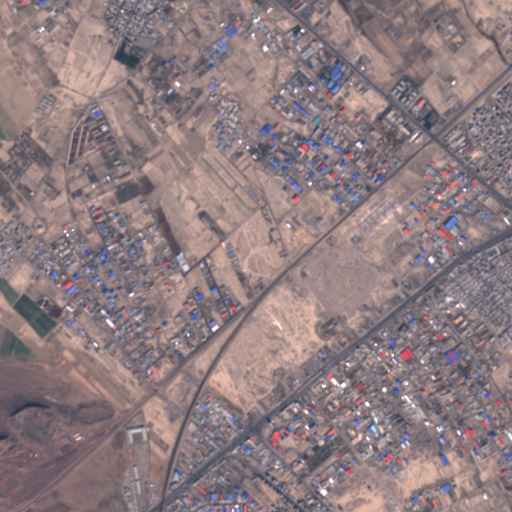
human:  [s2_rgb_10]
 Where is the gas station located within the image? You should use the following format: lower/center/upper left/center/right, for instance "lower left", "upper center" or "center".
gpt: The gas station is located in the upper right of the image.
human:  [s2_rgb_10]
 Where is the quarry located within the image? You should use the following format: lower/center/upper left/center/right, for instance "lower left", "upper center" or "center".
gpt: The quarry is located in the lower left of the image.
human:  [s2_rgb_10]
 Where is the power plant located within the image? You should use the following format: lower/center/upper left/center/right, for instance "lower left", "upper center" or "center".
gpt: There is no power plant in the image.